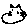
Label: cat